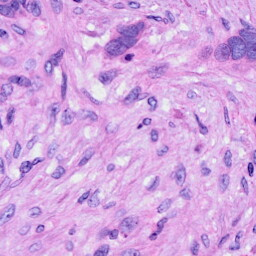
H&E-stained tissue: Ovarian